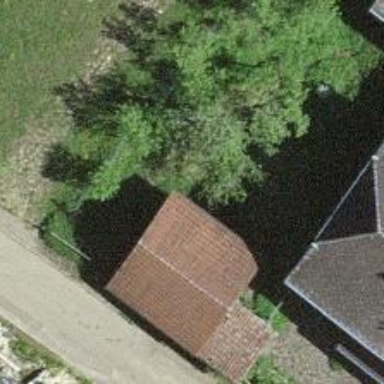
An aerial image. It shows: Barn.